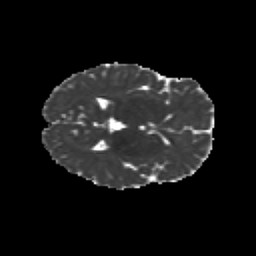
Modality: MD
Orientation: axial
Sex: female
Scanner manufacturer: siemens
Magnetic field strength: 3 T
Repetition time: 5 s
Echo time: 0.071 s